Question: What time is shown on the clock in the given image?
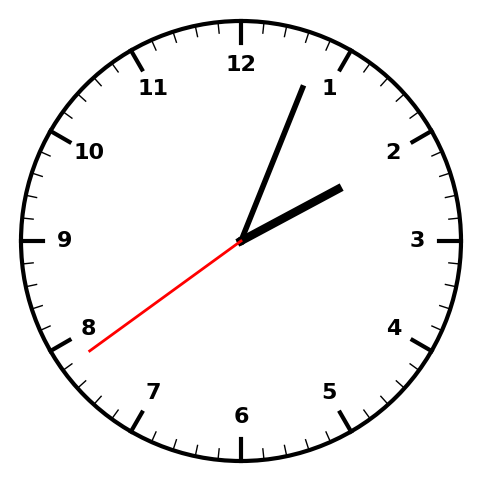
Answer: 02:03:39